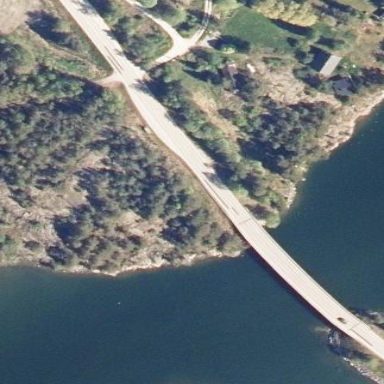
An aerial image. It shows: Bridge with beam structure.